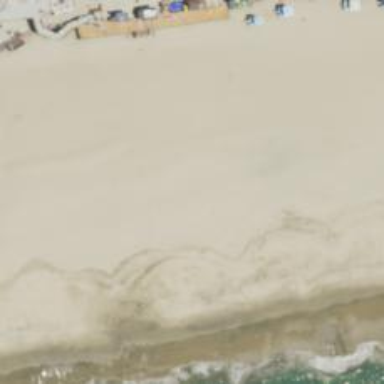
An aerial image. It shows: Lifeguard tower is present for emergency situations.